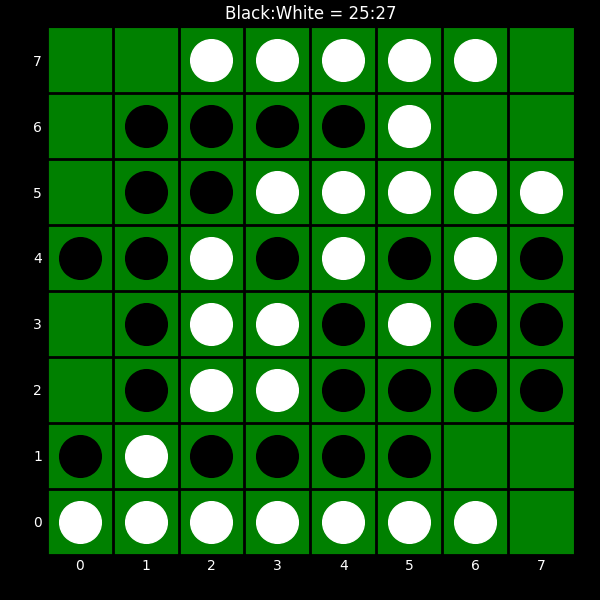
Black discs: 25
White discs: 27